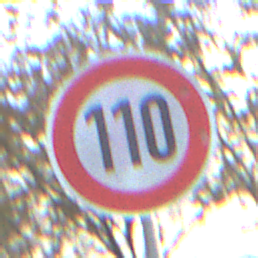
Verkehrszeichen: Geschwindigkeit110
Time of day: MorningAfternoon
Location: Outdoor (Suburban)
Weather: PartlyCloudy
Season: NotSpecified
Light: Natural